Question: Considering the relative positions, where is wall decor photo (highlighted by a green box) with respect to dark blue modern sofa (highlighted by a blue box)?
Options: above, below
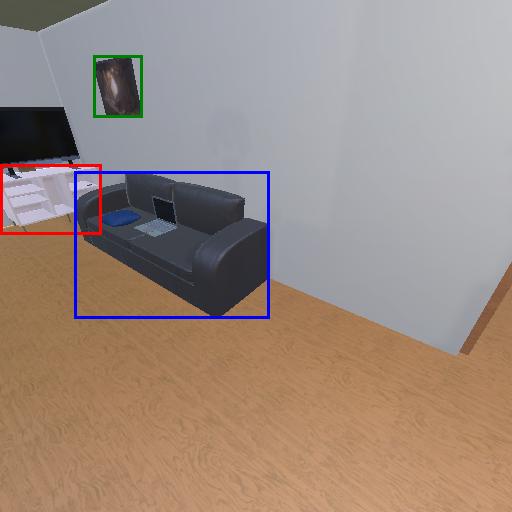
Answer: above